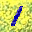
Label: 1